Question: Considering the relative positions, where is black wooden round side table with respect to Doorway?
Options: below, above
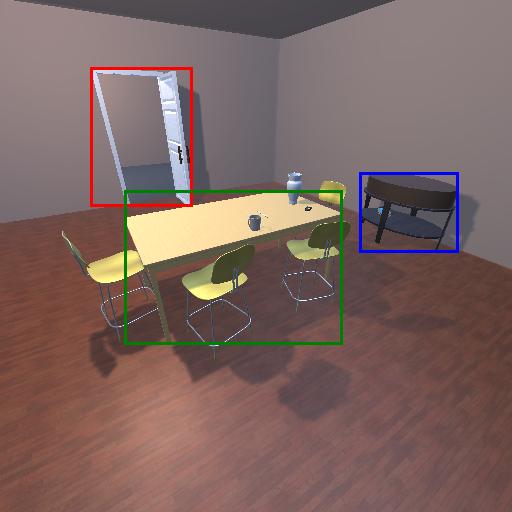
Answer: below